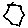
Label: hexagon